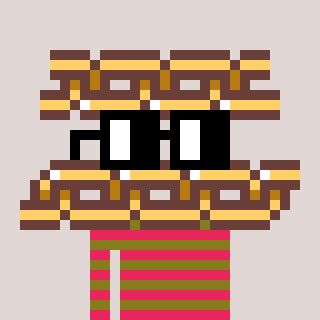
a pixel art character with square black glasses, a chain-shaped head and a gunk-colored body on a warm background